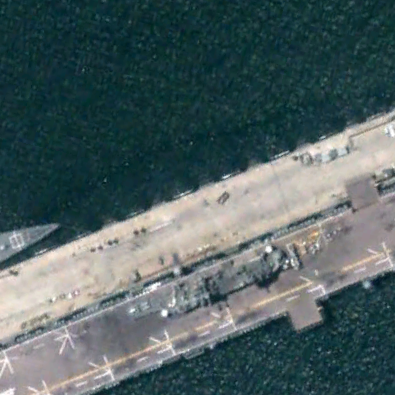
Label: assault